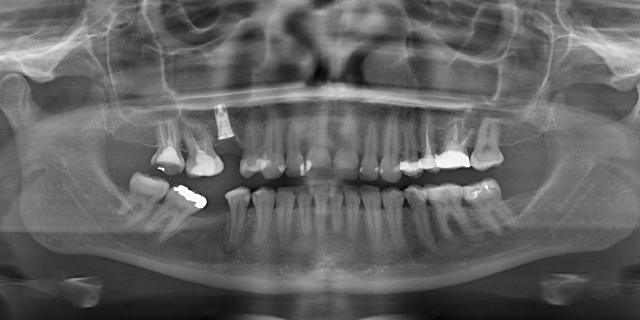
adult